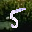
Label: 5